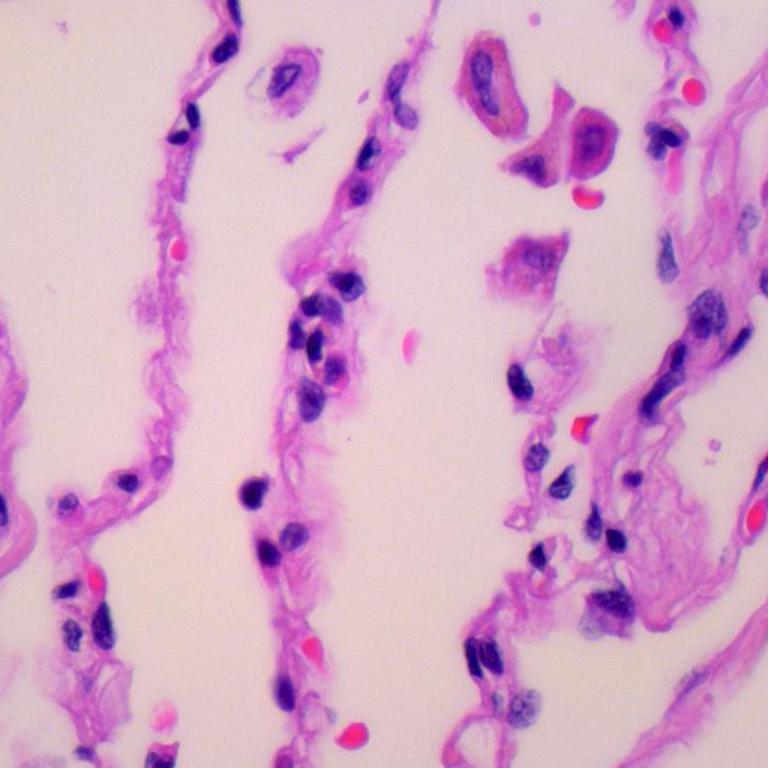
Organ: lung
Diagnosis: benign